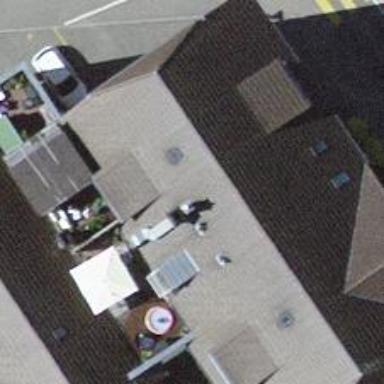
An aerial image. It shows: Restaurant.